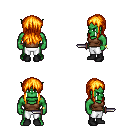
a pixel art fantasy rpg character, male body template, orc, green skin, brown pirate shirt, white pants, light blonde unkempt hairstyle, bracelets, black shoes, dagger, four views (front, back, left, right), 2x2 character sprite sheet, small pixel art, hard edges, no anti-aliasing